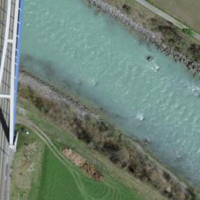
EUNIS habitat code: 15
Species observed at this site:
Anas platyrhynchos
Aythya fuligula
Cygnus olor
Buteo buteo